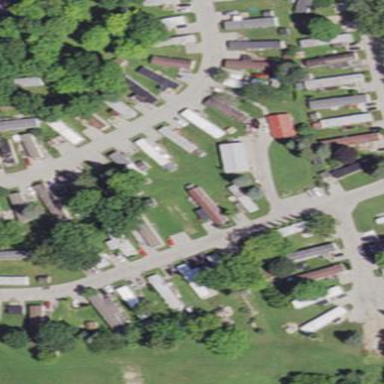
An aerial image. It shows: Residential area known as trailer park.